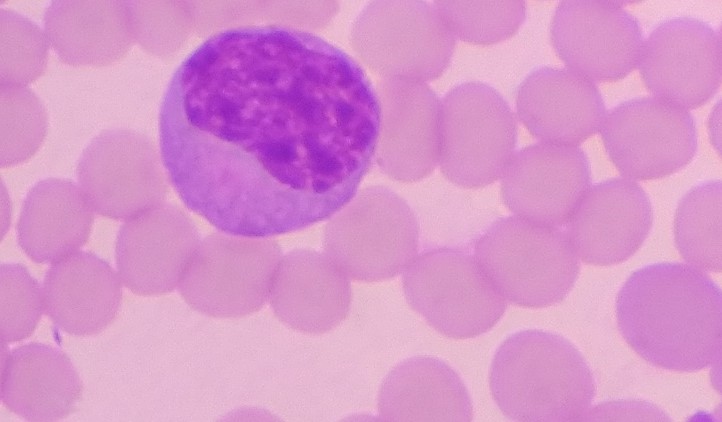
White blood cell type: Monocyte